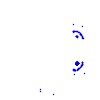
Particle: electron